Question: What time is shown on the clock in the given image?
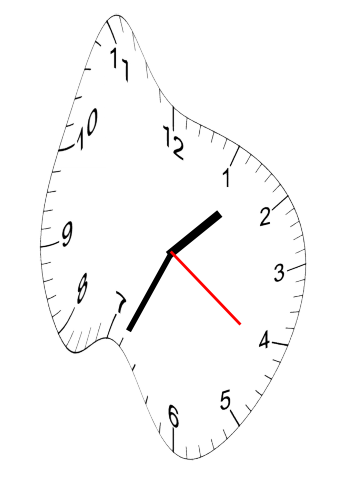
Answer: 01:34:21